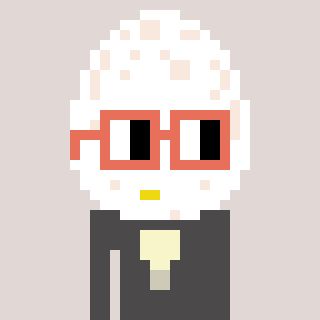
a pixel art character with square orange glasses, a egg-shaped head and a grayscale-colored body on a warm background